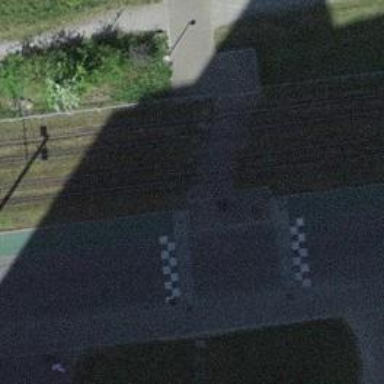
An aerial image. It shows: Tram crossing on the railway.